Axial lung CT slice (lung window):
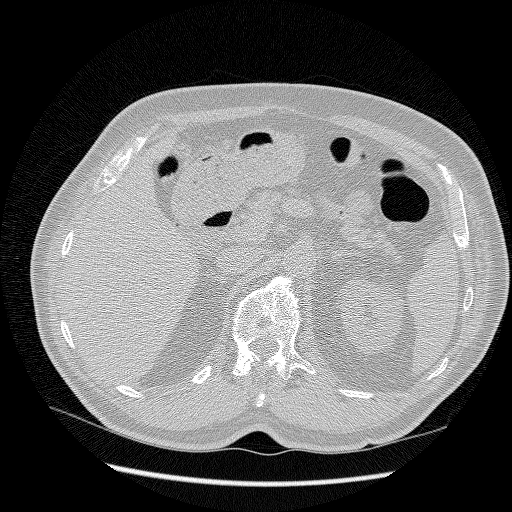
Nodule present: no